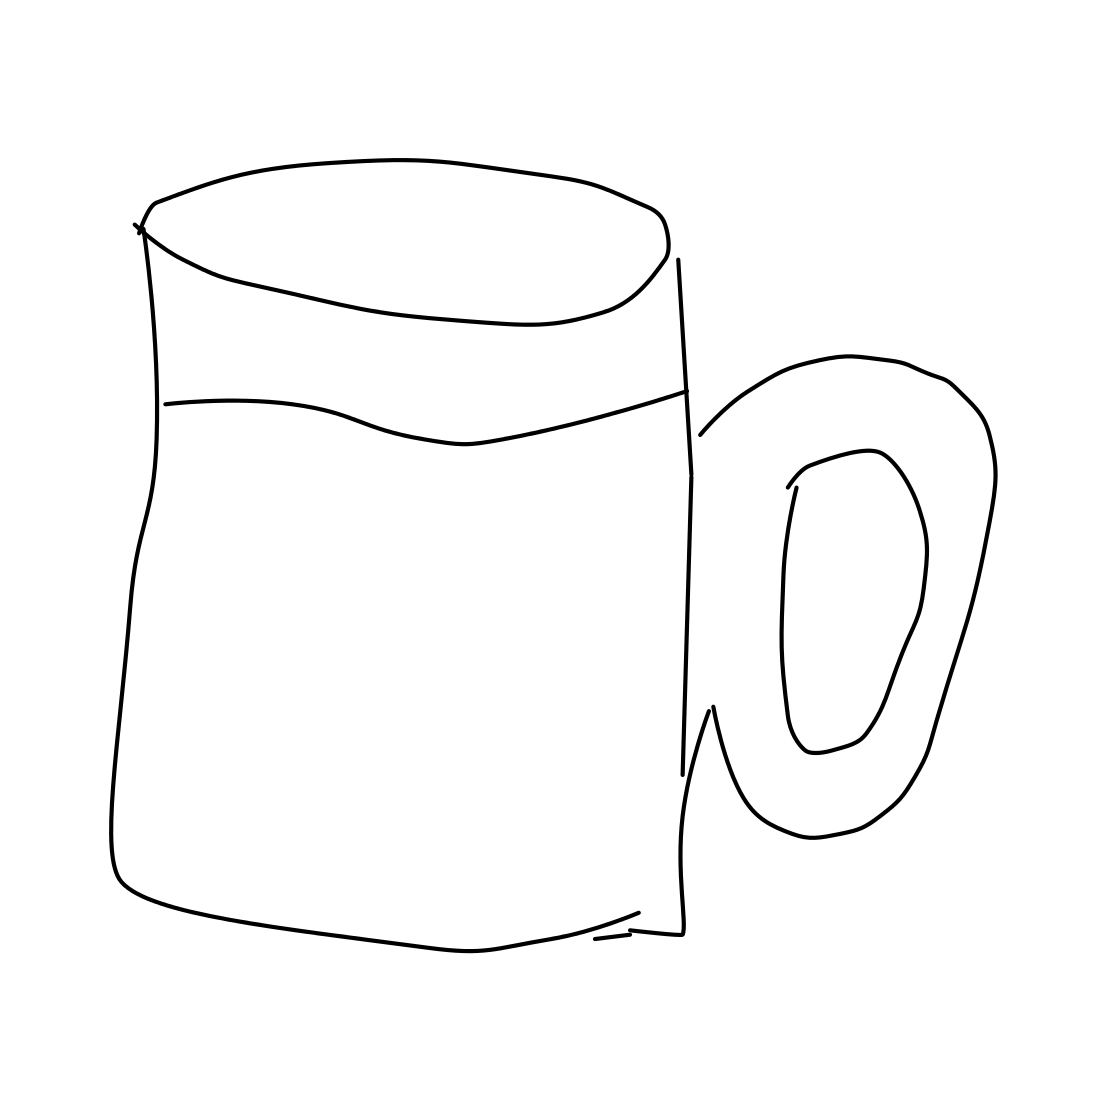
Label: beer-mug